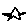
Label: star